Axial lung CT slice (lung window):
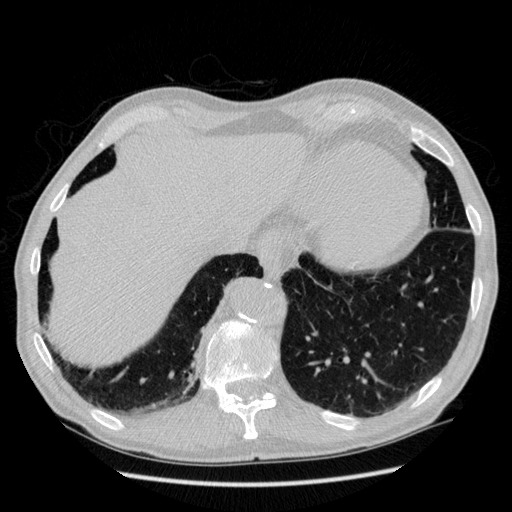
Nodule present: no